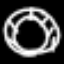
Label: donut